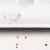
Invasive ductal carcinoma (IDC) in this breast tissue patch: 0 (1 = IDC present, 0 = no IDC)